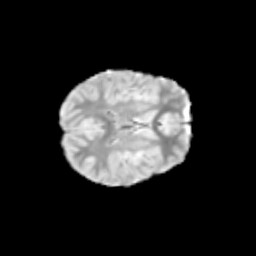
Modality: T2w
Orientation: axial
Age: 9
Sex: female
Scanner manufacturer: siemens
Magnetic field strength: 3 T
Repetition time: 3.8 s
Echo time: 0.07 s